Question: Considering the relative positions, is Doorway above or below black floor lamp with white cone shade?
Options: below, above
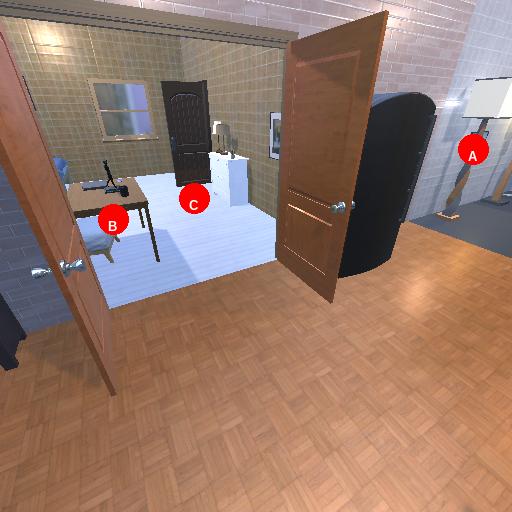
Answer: below